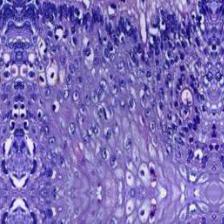
Diagnosis: Normal